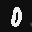
Label: 0